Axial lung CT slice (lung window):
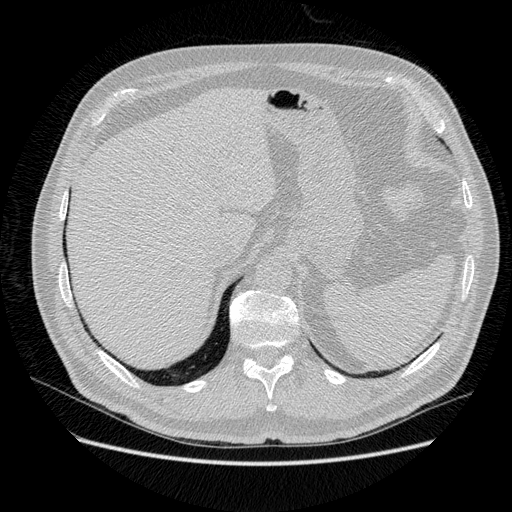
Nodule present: no